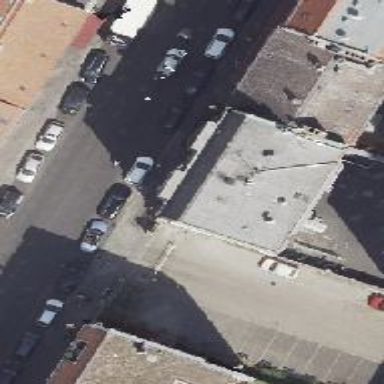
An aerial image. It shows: Bakery.